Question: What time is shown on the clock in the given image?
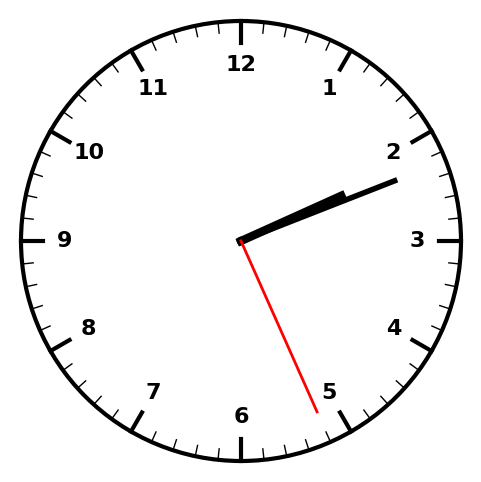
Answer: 02:11:26